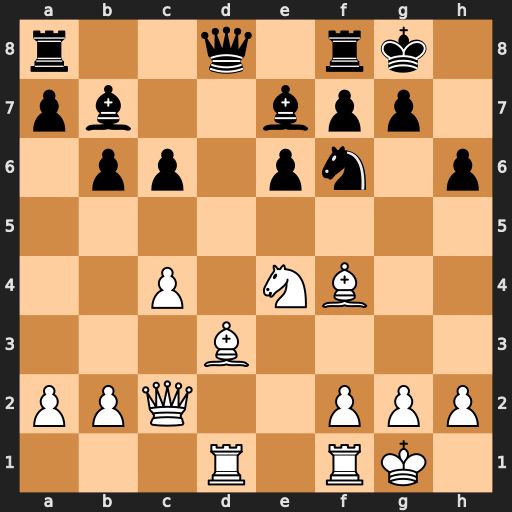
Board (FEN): r2q1rk1/pb2bpp1/1pp1pn1p/8/2P1NB2/3B4/PPQ2PPP/3R1RK1
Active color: w
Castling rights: -
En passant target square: -
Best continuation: Nxf6+ Bxf6 Bh7+ Kh8 Rxd8